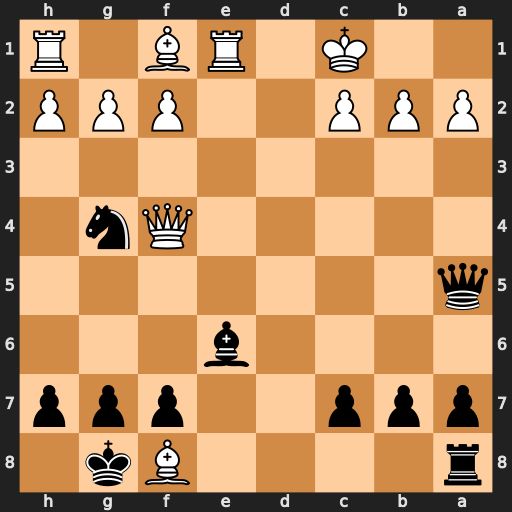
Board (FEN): r4Bk1/ppp2ppp/4b3/q7/5Qn1/8/PPP2PPP/2K1RB1R
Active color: b
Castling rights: -
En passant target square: -
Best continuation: Qxe1#